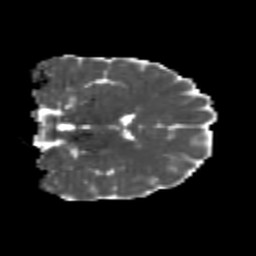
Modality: MD
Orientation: coronal
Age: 24
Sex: male
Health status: healthy
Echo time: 0.074 s